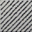
Piece: xx